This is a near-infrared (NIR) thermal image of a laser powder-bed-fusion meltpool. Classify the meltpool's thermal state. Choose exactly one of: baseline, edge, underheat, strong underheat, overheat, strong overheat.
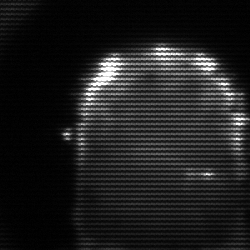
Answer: baseline